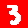
Digit: 3